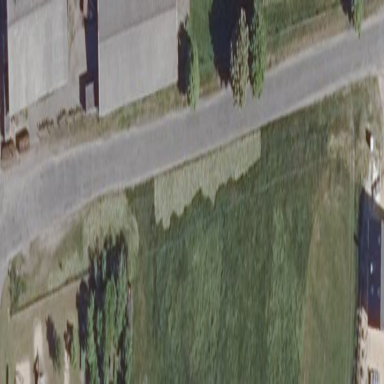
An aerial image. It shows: Area covered with grass.